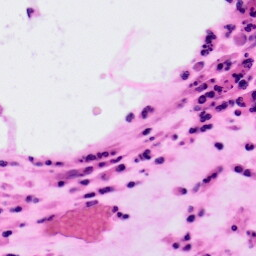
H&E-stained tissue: Colon